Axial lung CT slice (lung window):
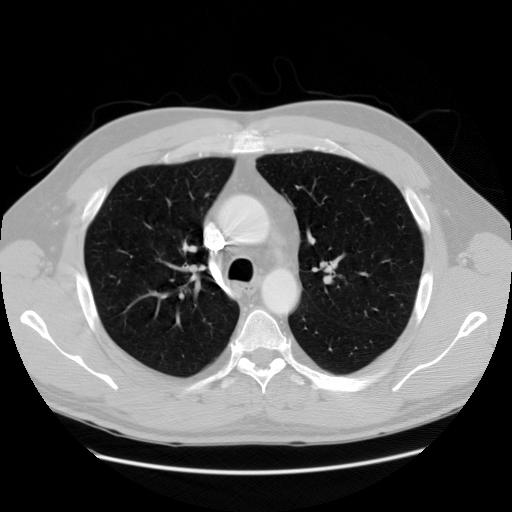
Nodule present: no